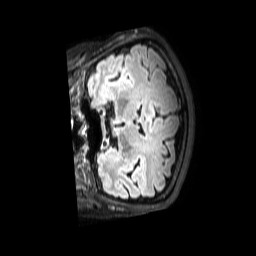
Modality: FLAIR
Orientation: coronal
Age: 44
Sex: female
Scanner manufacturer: philips
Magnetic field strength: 3 T
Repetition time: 4.8 s
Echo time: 0.2803 s